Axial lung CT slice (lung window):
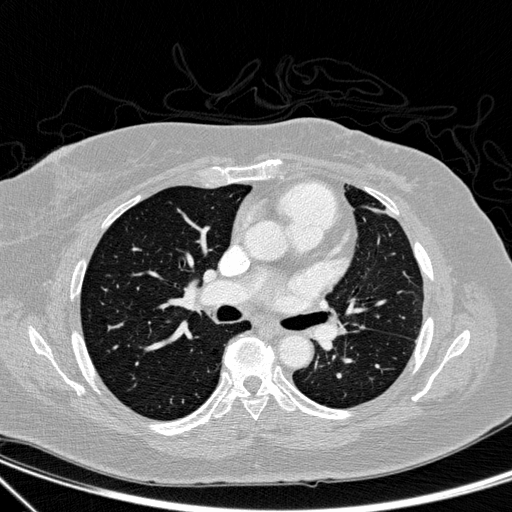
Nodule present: no